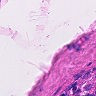
Metastatic tissue present: no